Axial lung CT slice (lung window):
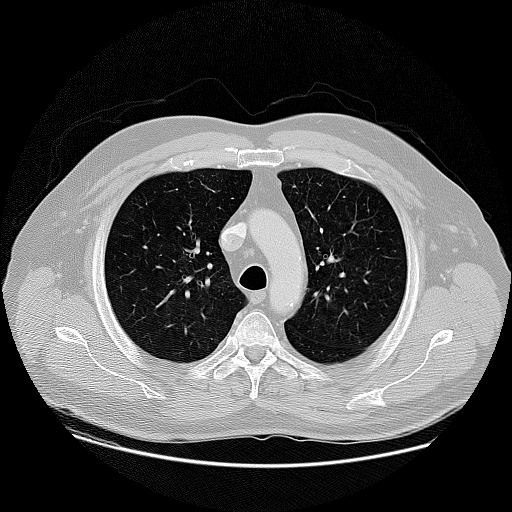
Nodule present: no